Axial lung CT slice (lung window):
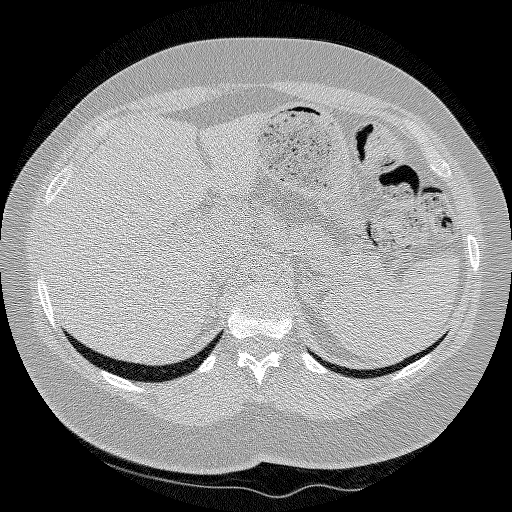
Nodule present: no